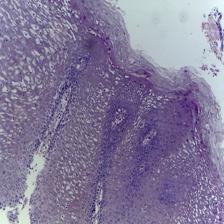
Diagnosis: OSCC